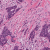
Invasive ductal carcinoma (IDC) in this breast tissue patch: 1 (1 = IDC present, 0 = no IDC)